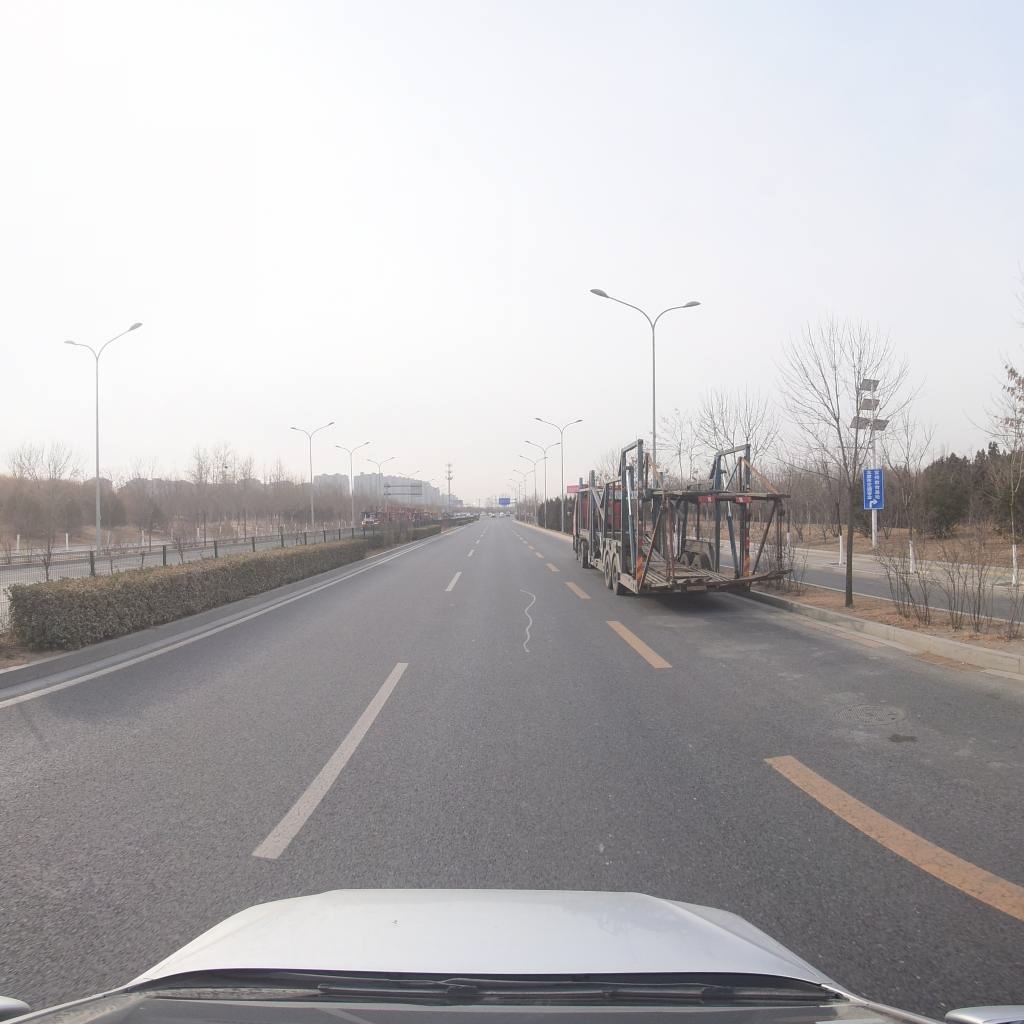
Region: Fengtai
Road damage annotations: longitudinal patch, manhole cover